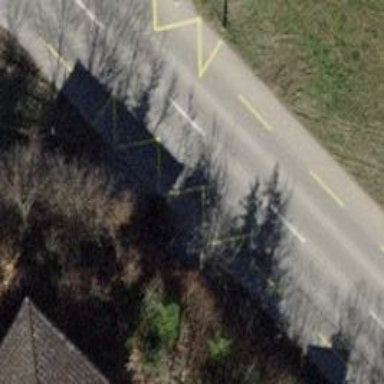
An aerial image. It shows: Bus stop with platform for public transport.